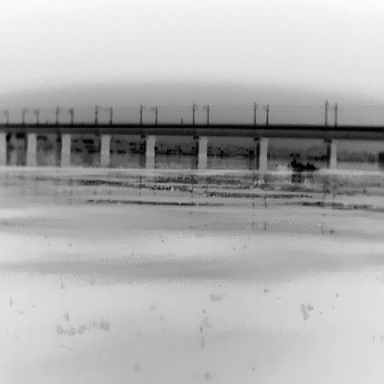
There is a warship in the infrared image.